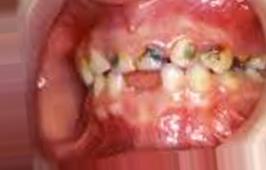
Condition: Caries